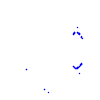
Particle: kaon